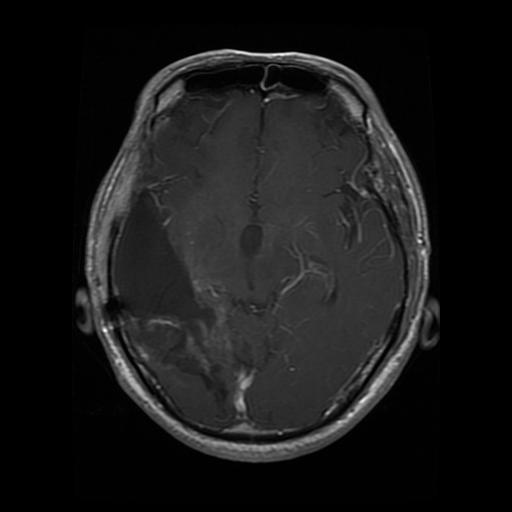
Label: glioma